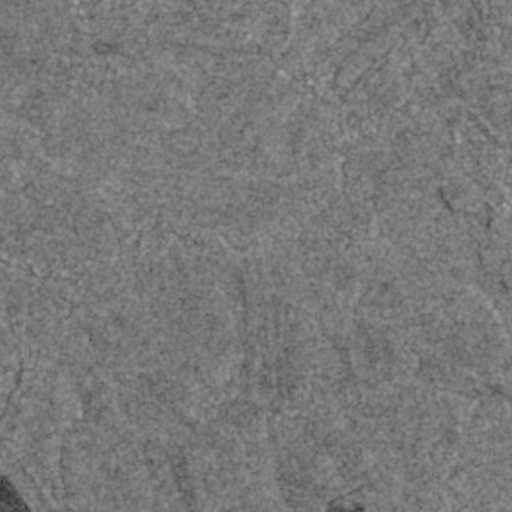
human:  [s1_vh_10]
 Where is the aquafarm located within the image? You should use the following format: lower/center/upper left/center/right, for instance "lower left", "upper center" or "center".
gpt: The aquafarm is located in the lower of the image.
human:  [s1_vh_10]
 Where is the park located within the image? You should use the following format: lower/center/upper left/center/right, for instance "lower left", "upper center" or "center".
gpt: The park is located in the lower center of the image.
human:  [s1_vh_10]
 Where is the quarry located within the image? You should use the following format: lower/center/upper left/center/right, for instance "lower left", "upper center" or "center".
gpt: There is no quarry in the image.

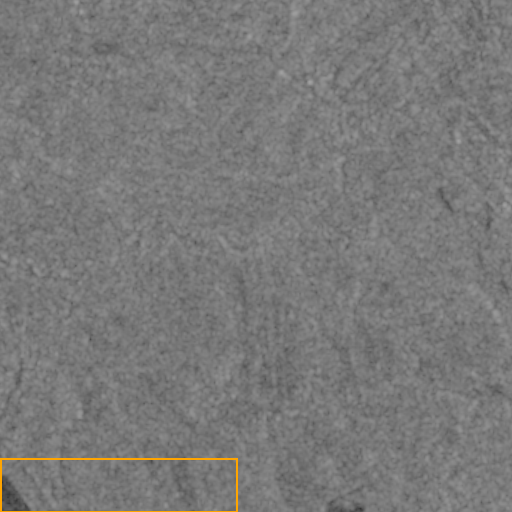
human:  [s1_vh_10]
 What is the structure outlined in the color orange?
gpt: The structure outlined in orange is an aquafarm.
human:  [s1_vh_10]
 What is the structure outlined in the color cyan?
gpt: There is no cyan outline.